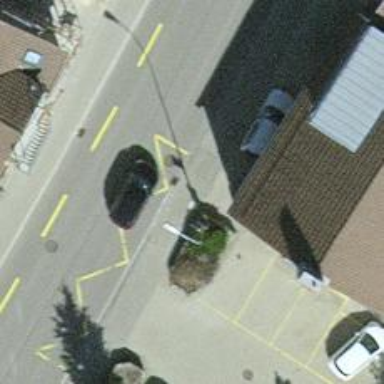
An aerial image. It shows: Bus stop with platform for public transport.